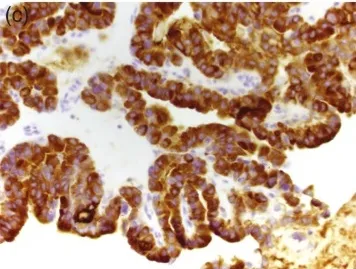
Strong, and ,diffuse reactivity for thyroglobulin (400x original magnification).
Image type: pathology (immunostaining)